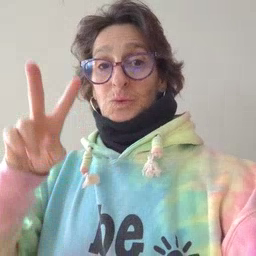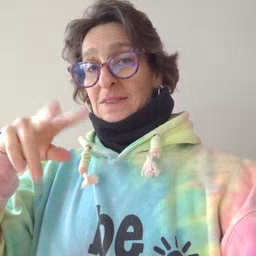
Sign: read